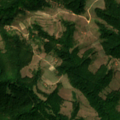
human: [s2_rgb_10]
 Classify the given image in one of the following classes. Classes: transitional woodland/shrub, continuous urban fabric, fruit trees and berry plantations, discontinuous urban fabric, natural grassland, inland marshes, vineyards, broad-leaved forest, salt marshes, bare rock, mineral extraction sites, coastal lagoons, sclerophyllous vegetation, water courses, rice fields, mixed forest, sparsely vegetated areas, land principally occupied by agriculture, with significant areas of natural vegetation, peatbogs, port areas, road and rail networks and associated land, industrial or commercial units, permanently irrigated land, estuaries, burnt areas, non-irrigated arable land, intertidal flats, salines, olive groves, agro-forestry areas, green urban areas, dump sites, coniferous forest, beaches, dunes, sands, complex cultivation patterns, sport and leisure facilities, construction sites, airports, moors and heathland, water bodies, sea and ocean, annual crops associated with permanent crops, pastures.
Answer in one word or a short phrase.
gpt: complex cultivation patterns, land principally occupied by agriculture, with significant areas of natural vegetation, broad-leaved forest